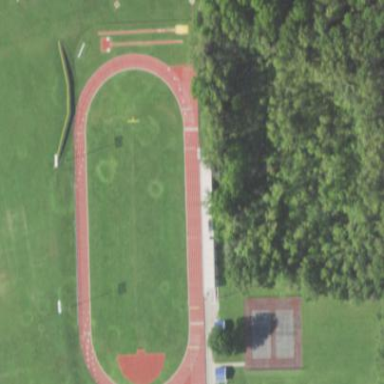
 perfect for sports and leisure activities."